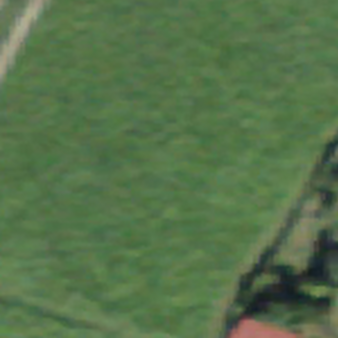
Label: other